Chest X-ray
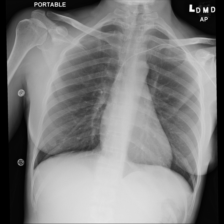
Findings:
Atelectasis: negative
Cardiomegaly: negative
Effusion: negative
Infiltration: negative
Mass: negative
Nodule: negative
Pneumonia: negative
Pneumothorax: negative
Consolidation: negative
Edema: negative
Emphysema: negative
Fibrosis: negative
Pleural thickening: negative
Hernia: negative